Question: I've already selected some lines in emacs. What is the easiest way to move those lines (whole line) up or down?

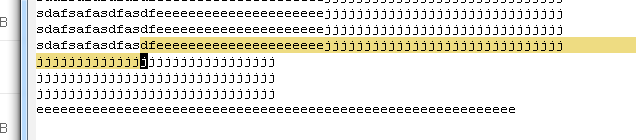
Answer: drag-stuff-mode is probably what you need.